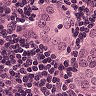
Metastatic tissue present: yes